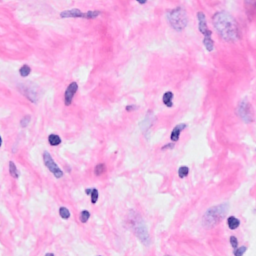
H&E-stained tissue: Breast